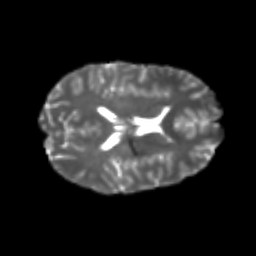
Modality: T2w
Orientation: axial
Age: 21
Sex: female
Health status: healthy
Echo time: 0.074 s